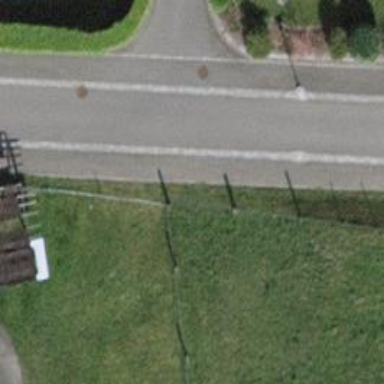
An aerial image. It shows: Kerb serving as barrier.